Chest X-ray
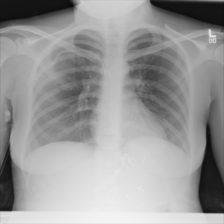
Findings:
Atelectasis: negative
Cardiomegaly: negative
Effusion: negative
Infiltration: negative
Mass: negative
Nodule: negative
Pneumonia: negative
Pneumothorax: negative
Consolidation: negative
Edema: negative
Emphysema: negative
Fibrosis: negative
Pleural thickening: negative
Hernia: negative